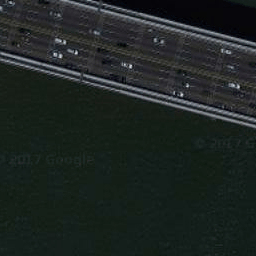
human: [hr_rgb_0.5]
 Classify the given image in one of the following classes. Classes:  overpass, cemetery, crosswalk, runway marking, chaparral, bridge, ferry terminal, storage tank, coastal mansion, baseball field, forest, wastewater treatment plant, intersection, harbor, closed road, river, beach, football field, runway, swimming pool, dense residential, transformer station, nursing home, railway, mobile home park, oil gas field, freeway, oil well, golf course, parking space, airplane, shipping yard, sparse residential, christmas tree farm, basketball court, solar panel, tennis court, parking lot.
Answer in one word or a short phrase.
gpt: bridge